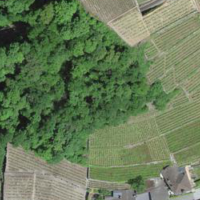
EUNIS habitat code: 40
Species observed at this site:
Apis mellifera